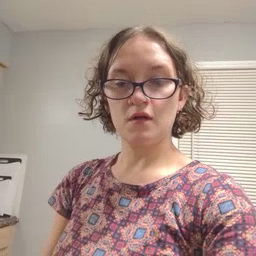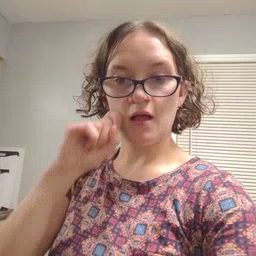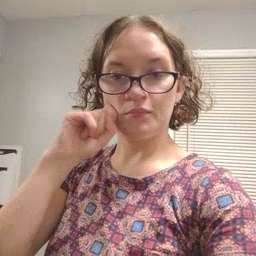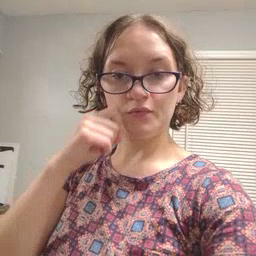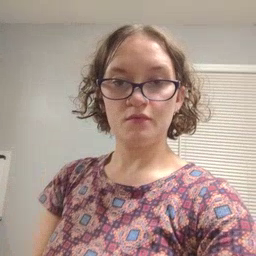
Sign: apple